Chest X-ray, PA view. Patient: 63 years old, sex M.
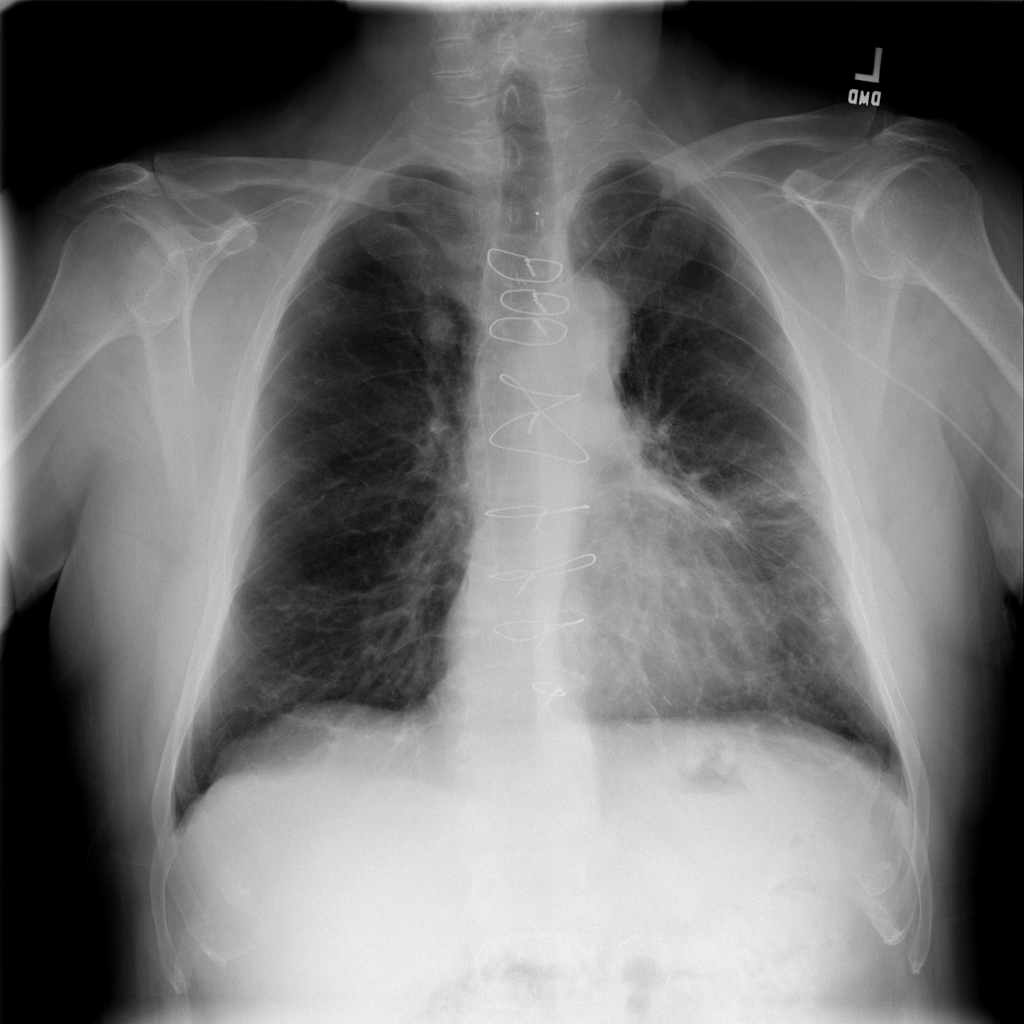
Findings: Fibrosis, Nodule